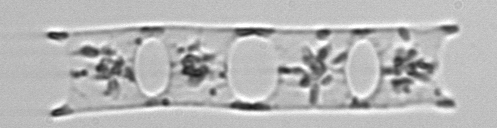
Label: Eucampia